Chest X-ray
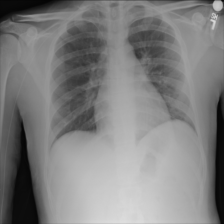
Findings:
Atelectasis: negative
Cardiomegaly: negative
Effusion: negative
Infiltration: negative
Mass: negative
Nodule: negative
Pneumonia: negative
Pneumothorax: negative
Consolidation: negative
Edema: negative
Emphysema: negative
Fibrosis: negative
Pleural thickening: negative
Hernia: negative